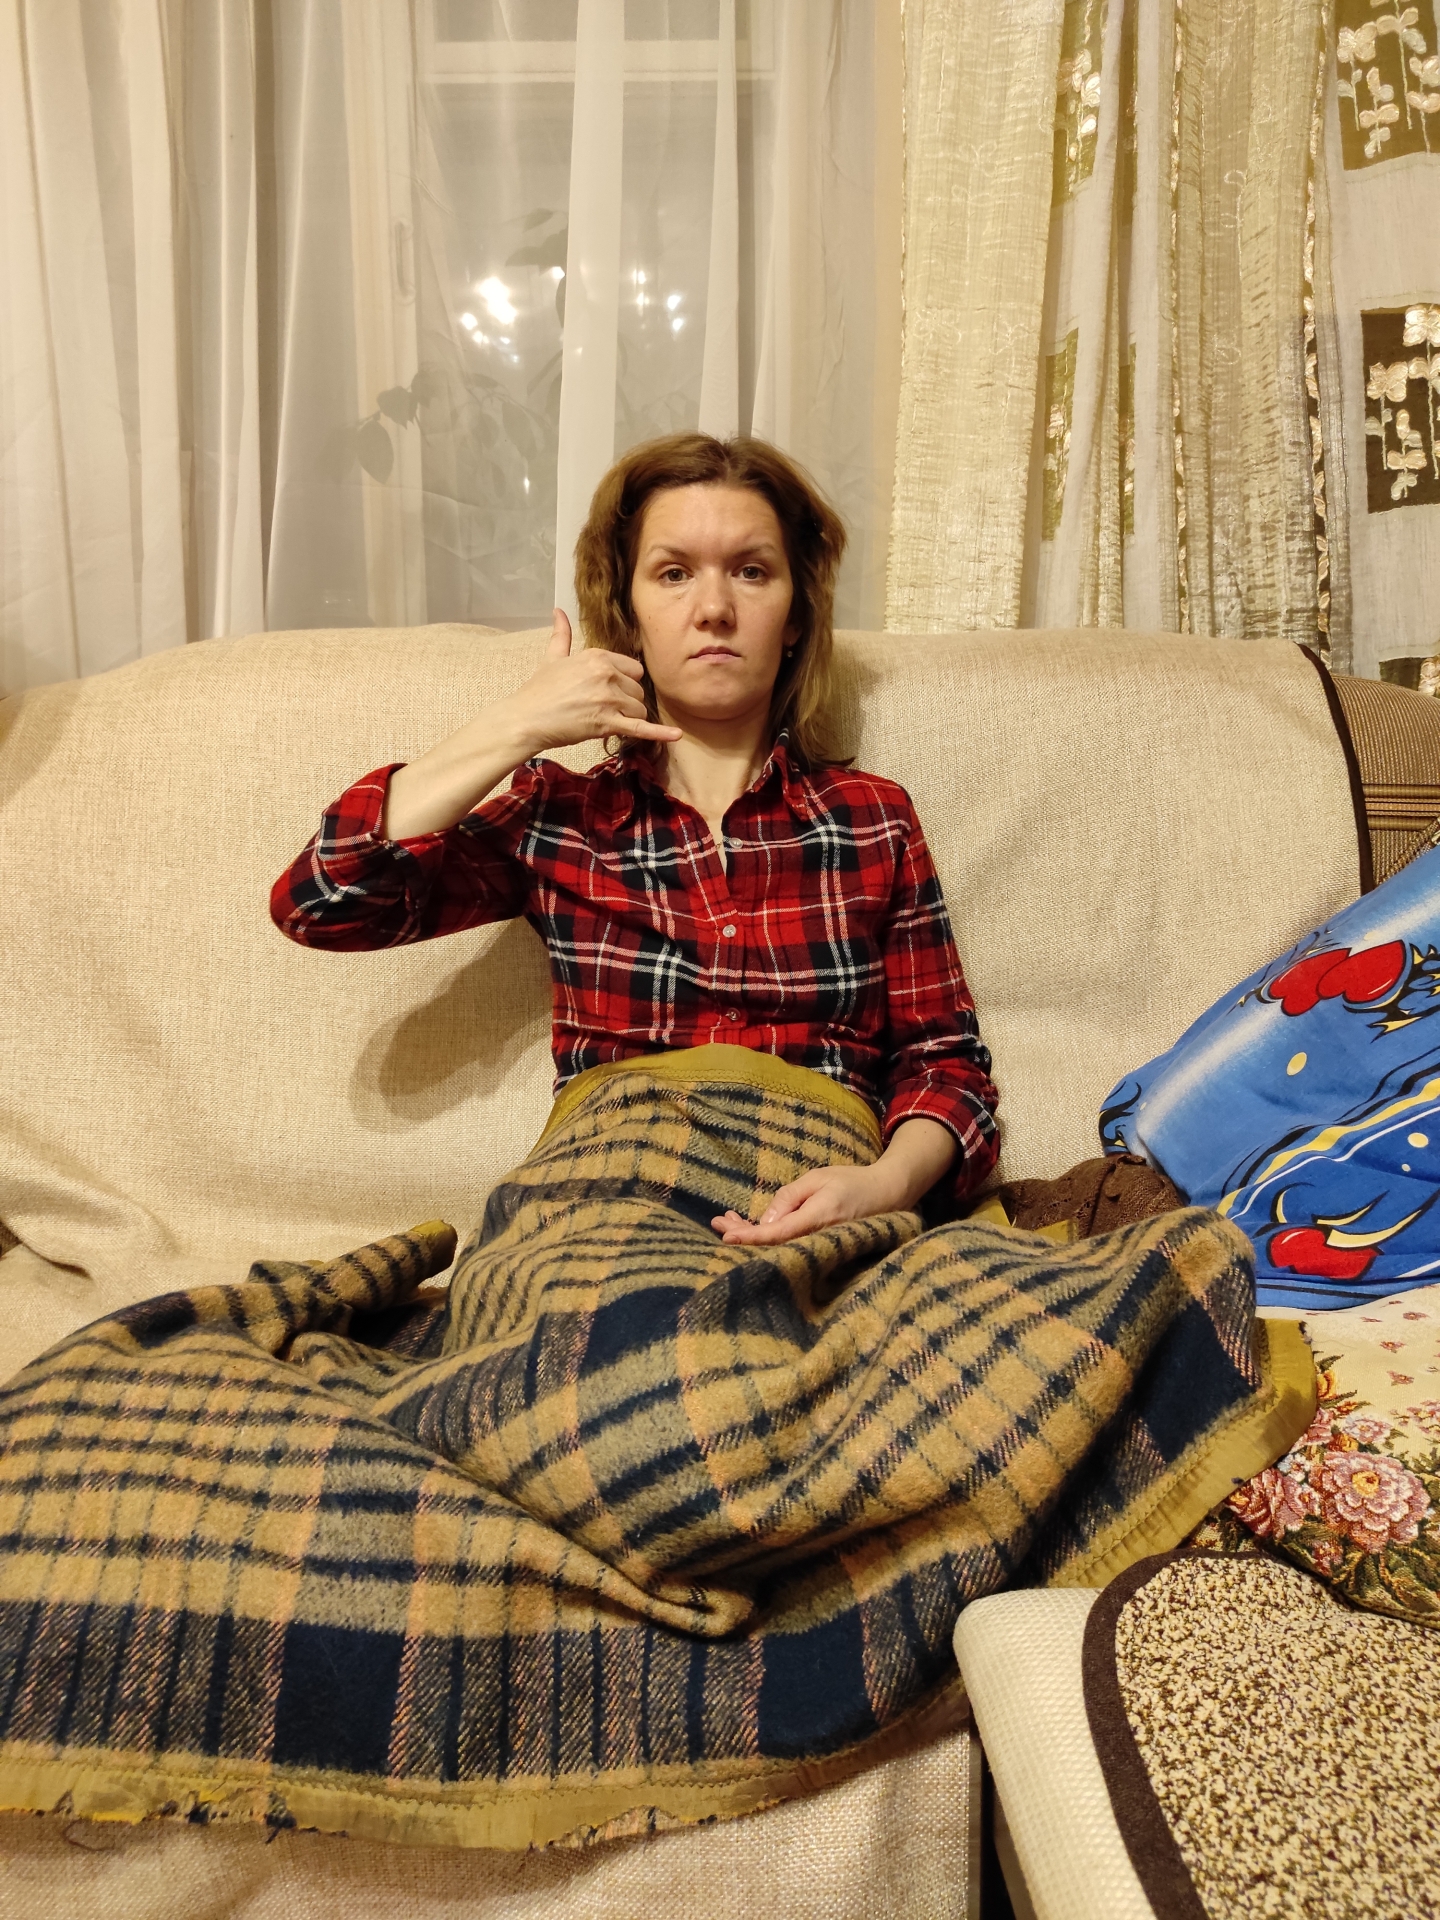
Label: clear